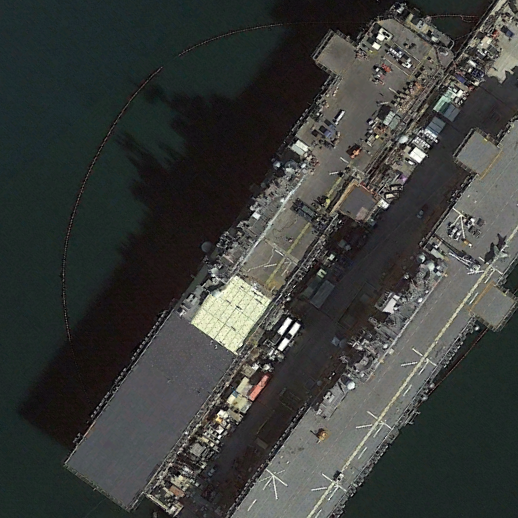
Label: assault